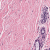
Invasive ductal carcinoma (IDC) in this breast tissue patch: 0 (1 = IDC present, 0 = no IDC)